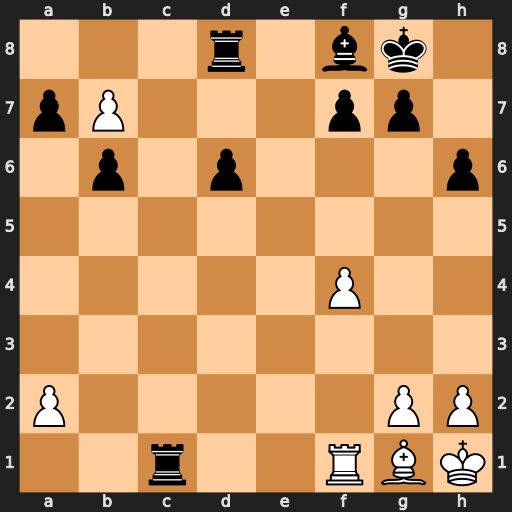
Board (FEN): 3r1bk1/pP3pp1/1p1p3p/8/5P2/8/P5PP/2r2RBK
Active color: w
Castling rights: -
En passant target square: -
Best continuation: Rxc1 Rb8 Rc7